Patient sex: F
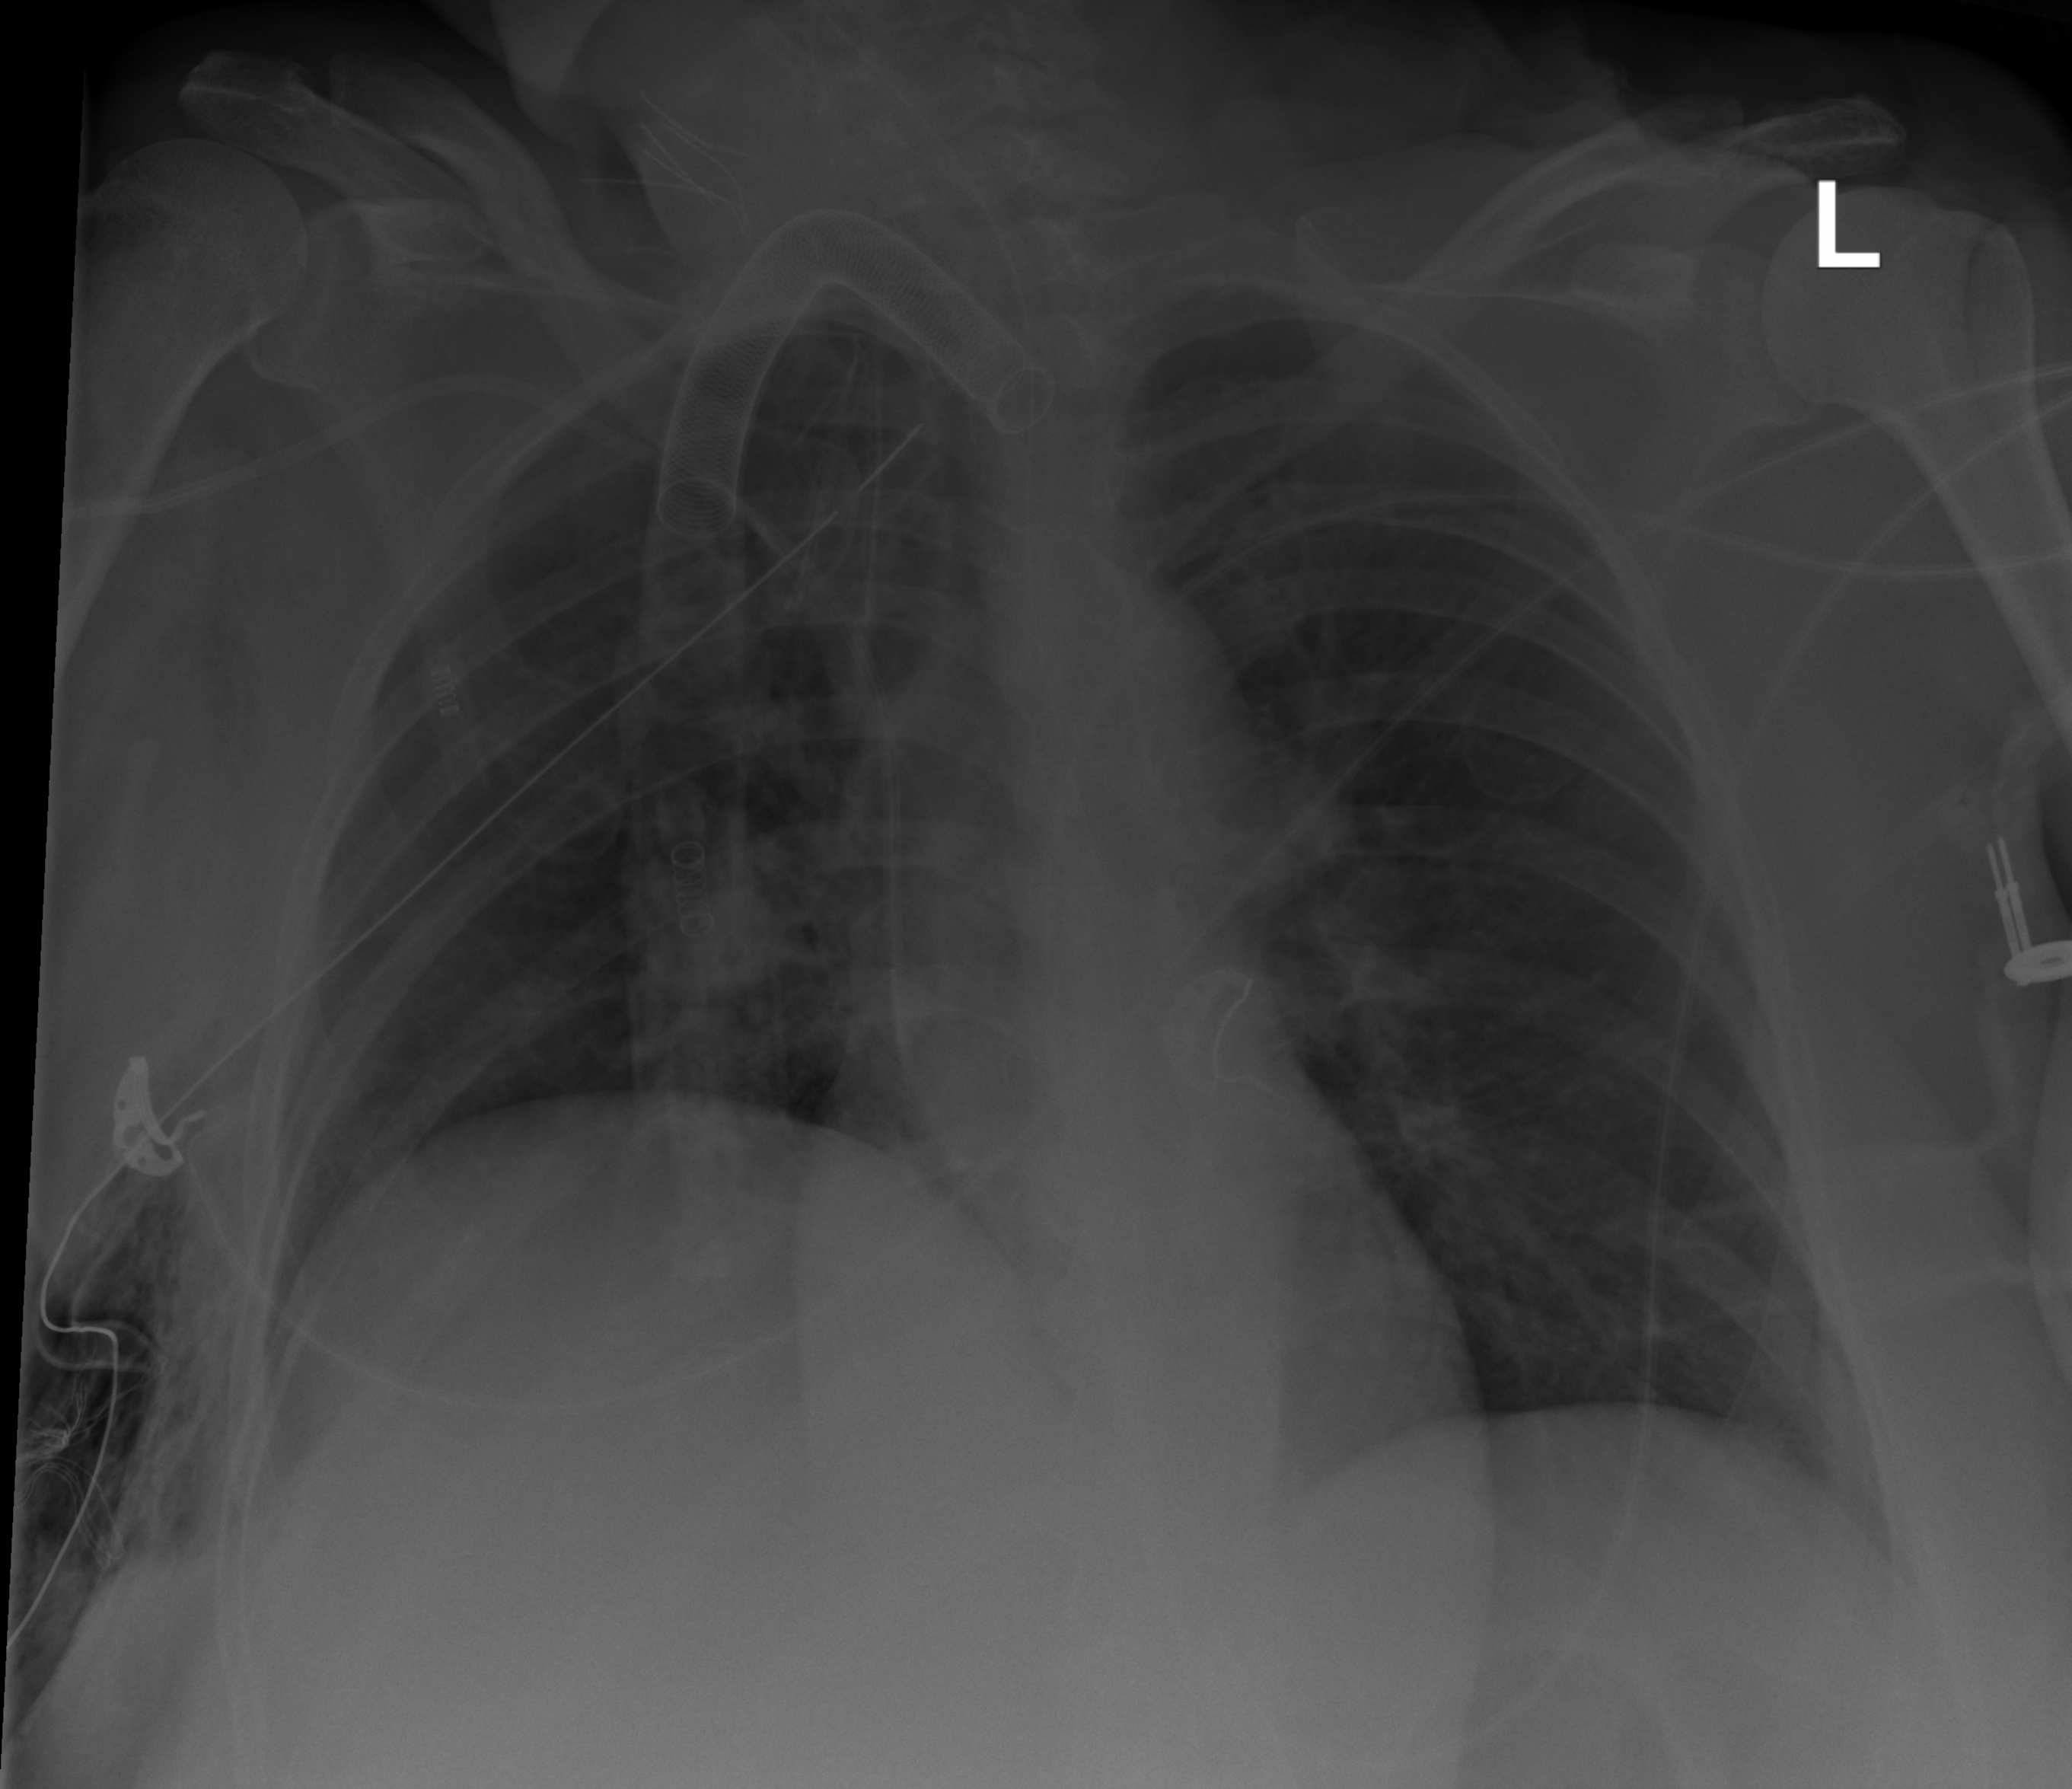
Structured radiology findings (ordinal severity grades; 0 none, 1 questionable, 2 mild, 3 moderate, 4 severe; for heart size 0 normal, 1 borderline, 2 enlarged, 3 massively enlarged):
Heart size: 0
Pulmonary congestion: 0
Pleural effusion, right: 0
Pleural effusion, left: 0
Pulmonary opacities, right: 0
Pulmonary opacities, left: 0
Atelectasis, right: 2
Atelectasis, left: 2